Question: '''
#include<iostream>
#include<set>
using namespace std;
main(){
int n,m;
set<int> number;
int num;
int query[m];
for(size_t i=0;i<n;i++){
cin >> num;
number.insert(num);
}
for(size_t j=0;j<m;j++){
cin >> query[j];
}
for(int l=0;l<m;l++){
for(auto k:number){
if(number.find(query[l]-k)!=number.end()){
cout << "YES" << endl;
break;
}else{
cout << "NO" << endl;
break;
}
}
} }
'''
Why my code can't run ?
When I compile and I run it, the execution says this:

How can I run this code?
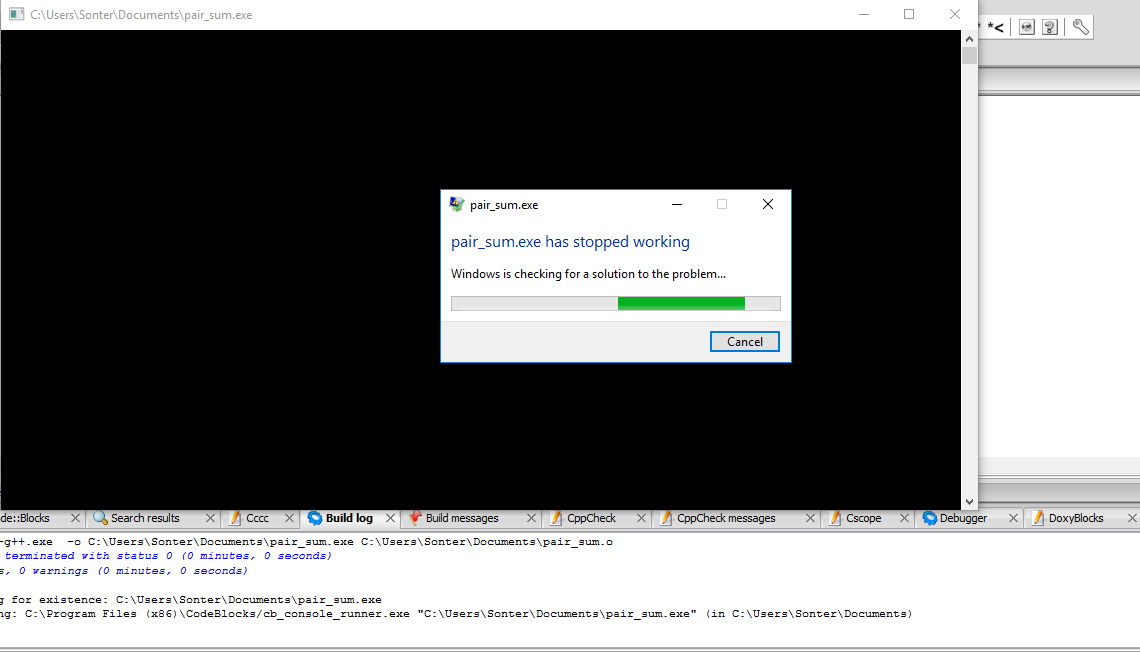
Answer: '''
#include <iostream>
#include <set>
using namespace std;
int main(){
int n,m;
set<int> number;
int num;
cin >> m >> n;
int query[m];
for(size_t i=0;i<n;i++){
cin >> num;
number.insert(num);
}
for(size_t j=0;j<m;j++){
cin >> query[j];
}
for(int l=0;l<m;l++){
for(auto k:number){
if(number.find(query[l]-k)!=number.end()){
cout << "YES" << endl;
break;
} else {
cout << "NO" << endl;
break;
}
}
}
}
'''
This code allocates the array "query" with m (inserted by user) elements on the stack at run time. The new C++ compilers provide this capability to allocate the memory on the stack itself at run time for local variables.